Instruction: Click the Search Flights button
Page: home
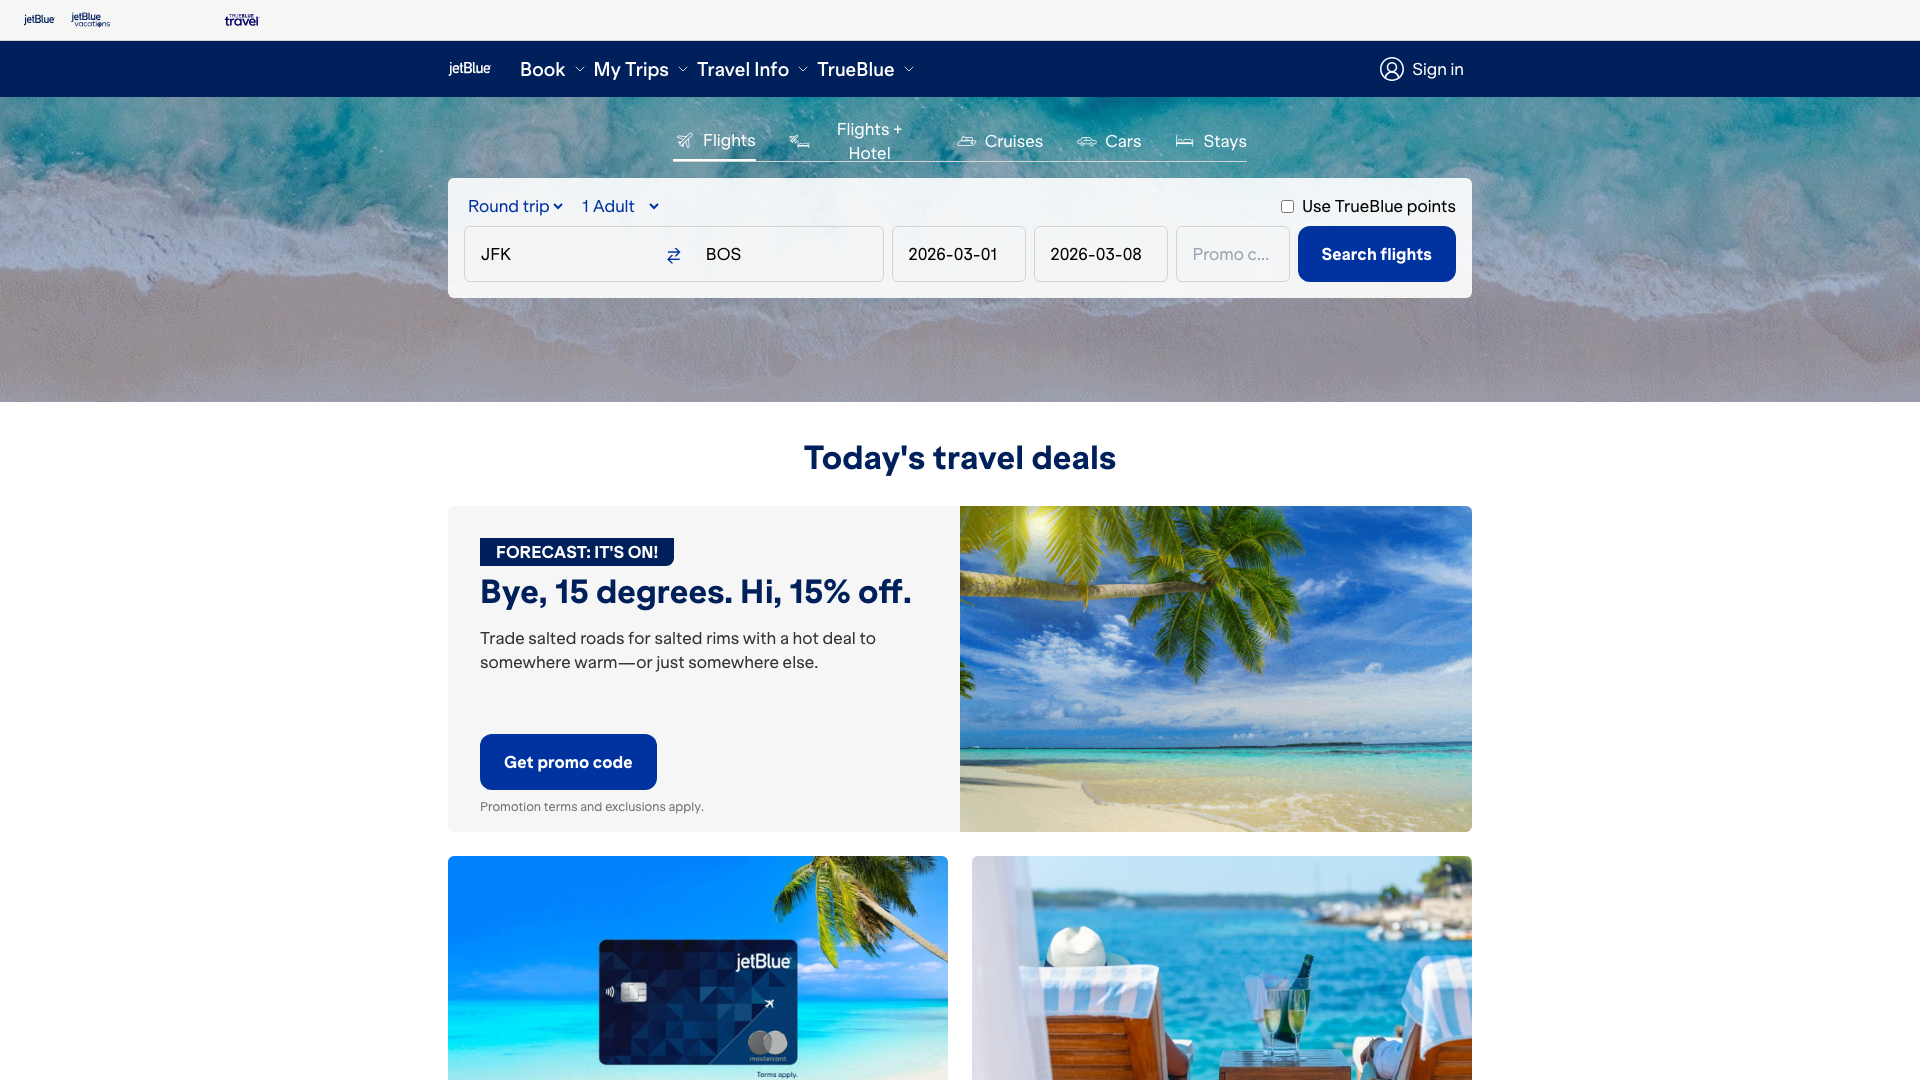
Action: click